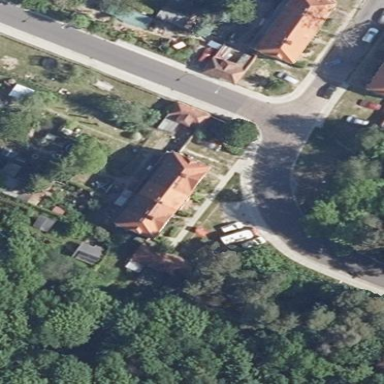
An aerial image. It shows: Terrace building with hipped roof shape.